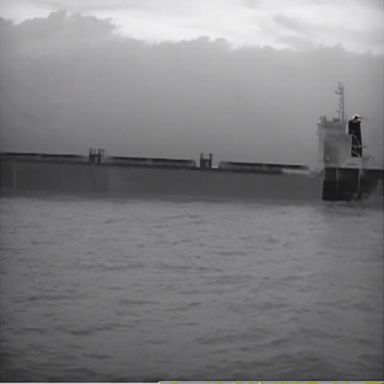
There is a liner in the infrared image.